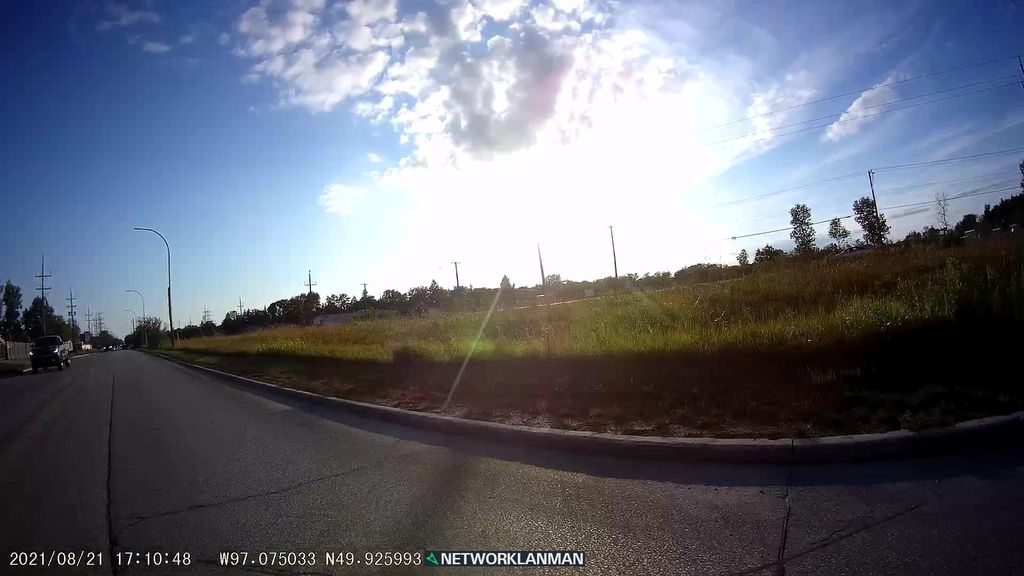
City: winnipeg